Question: I'm looking for a workaround solution for a <URL> where \cellcolor from the 'colortbl' package does not work properly with \makecell. As mentioned, there probably already exists a workaround in Latex, but I'm hoping for a solution in terms of the R package 'kableExtra' when producing pdfs using 'rmarkdown'. Here's a screenshot; as can be seen, some cells are not filled entirely.

Here's a minimally reproducible example in 'rmarkdown':
'''
library(kableExtra)
library(tidyverse)
# Data --------------------------------------------------------------------
df <- tribble(
~col1, ~col2,
"really long text that needs to be broken into multiple lines so it can fit", 4,
"really long text that needs to be broken", 4,
"really long text that needs a fix", 4,
) %>%
modify_at(
.x = .,
.at = 1,
.f = stringr::str_wrap,
width = 25
)
# Table -------------------------------------------------------------------
df %>%
mutate(across(.cols = 1, .fns = linebreak, align = "l")) %>%
kbl(x = ., escape = FALSE) %>%
row_spec(row = 1:3, background = "#e5e5e5")
'''
One possible fix is to specify 'keep_tex: true' in the YAML and fix the issue in the .tex file manually before using pandoc. But I'm generating many tables and this can't possibly be efficient. Any suggestion of a potential workaround would be greatly appreciated.
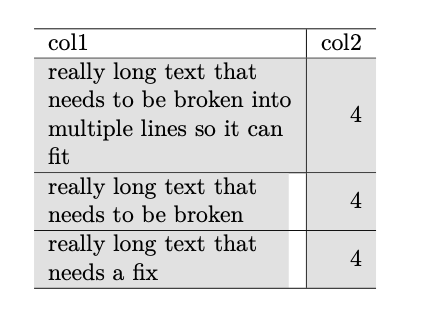
Answer: Why not use 'column_spec' to force the line wrap rather than using 'makecell' and 'linewrap'?...
'''
library(tibble)
library(dplyr) #for the pipe
library(kableExtra)
df <- tribble(
~col1, ~col2,
"really long text that needs to be broken into multiple lines so it can fit", 4,
"really long text that needs to be broken", 4,
"really long text that needs a fix", 4,
)
kbl(df) %>%
column_spec(1, width = "30mm") %>%
row_spec(row = 1:3, background = "#e5e5e5")
'''
<URL>